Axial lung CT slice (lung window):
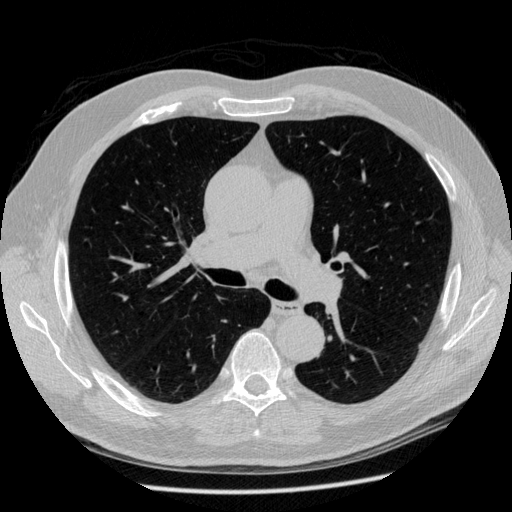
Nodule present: no